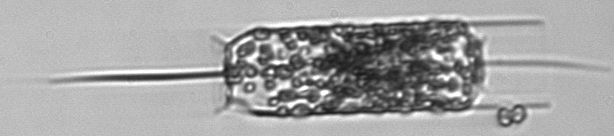
Label: Ditylum_brightwellii